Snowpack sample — Loveland Pass, Silver Plume, Colorado, USA (2/11/26, 12:00 PM MST)
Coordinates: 39.663, -105.886
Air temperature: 35 °F
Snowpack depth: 82 cm
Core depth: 30 cm
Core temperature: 28.4 °F
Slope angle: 13°, slope face: 12°
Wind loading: high
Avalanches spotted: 1
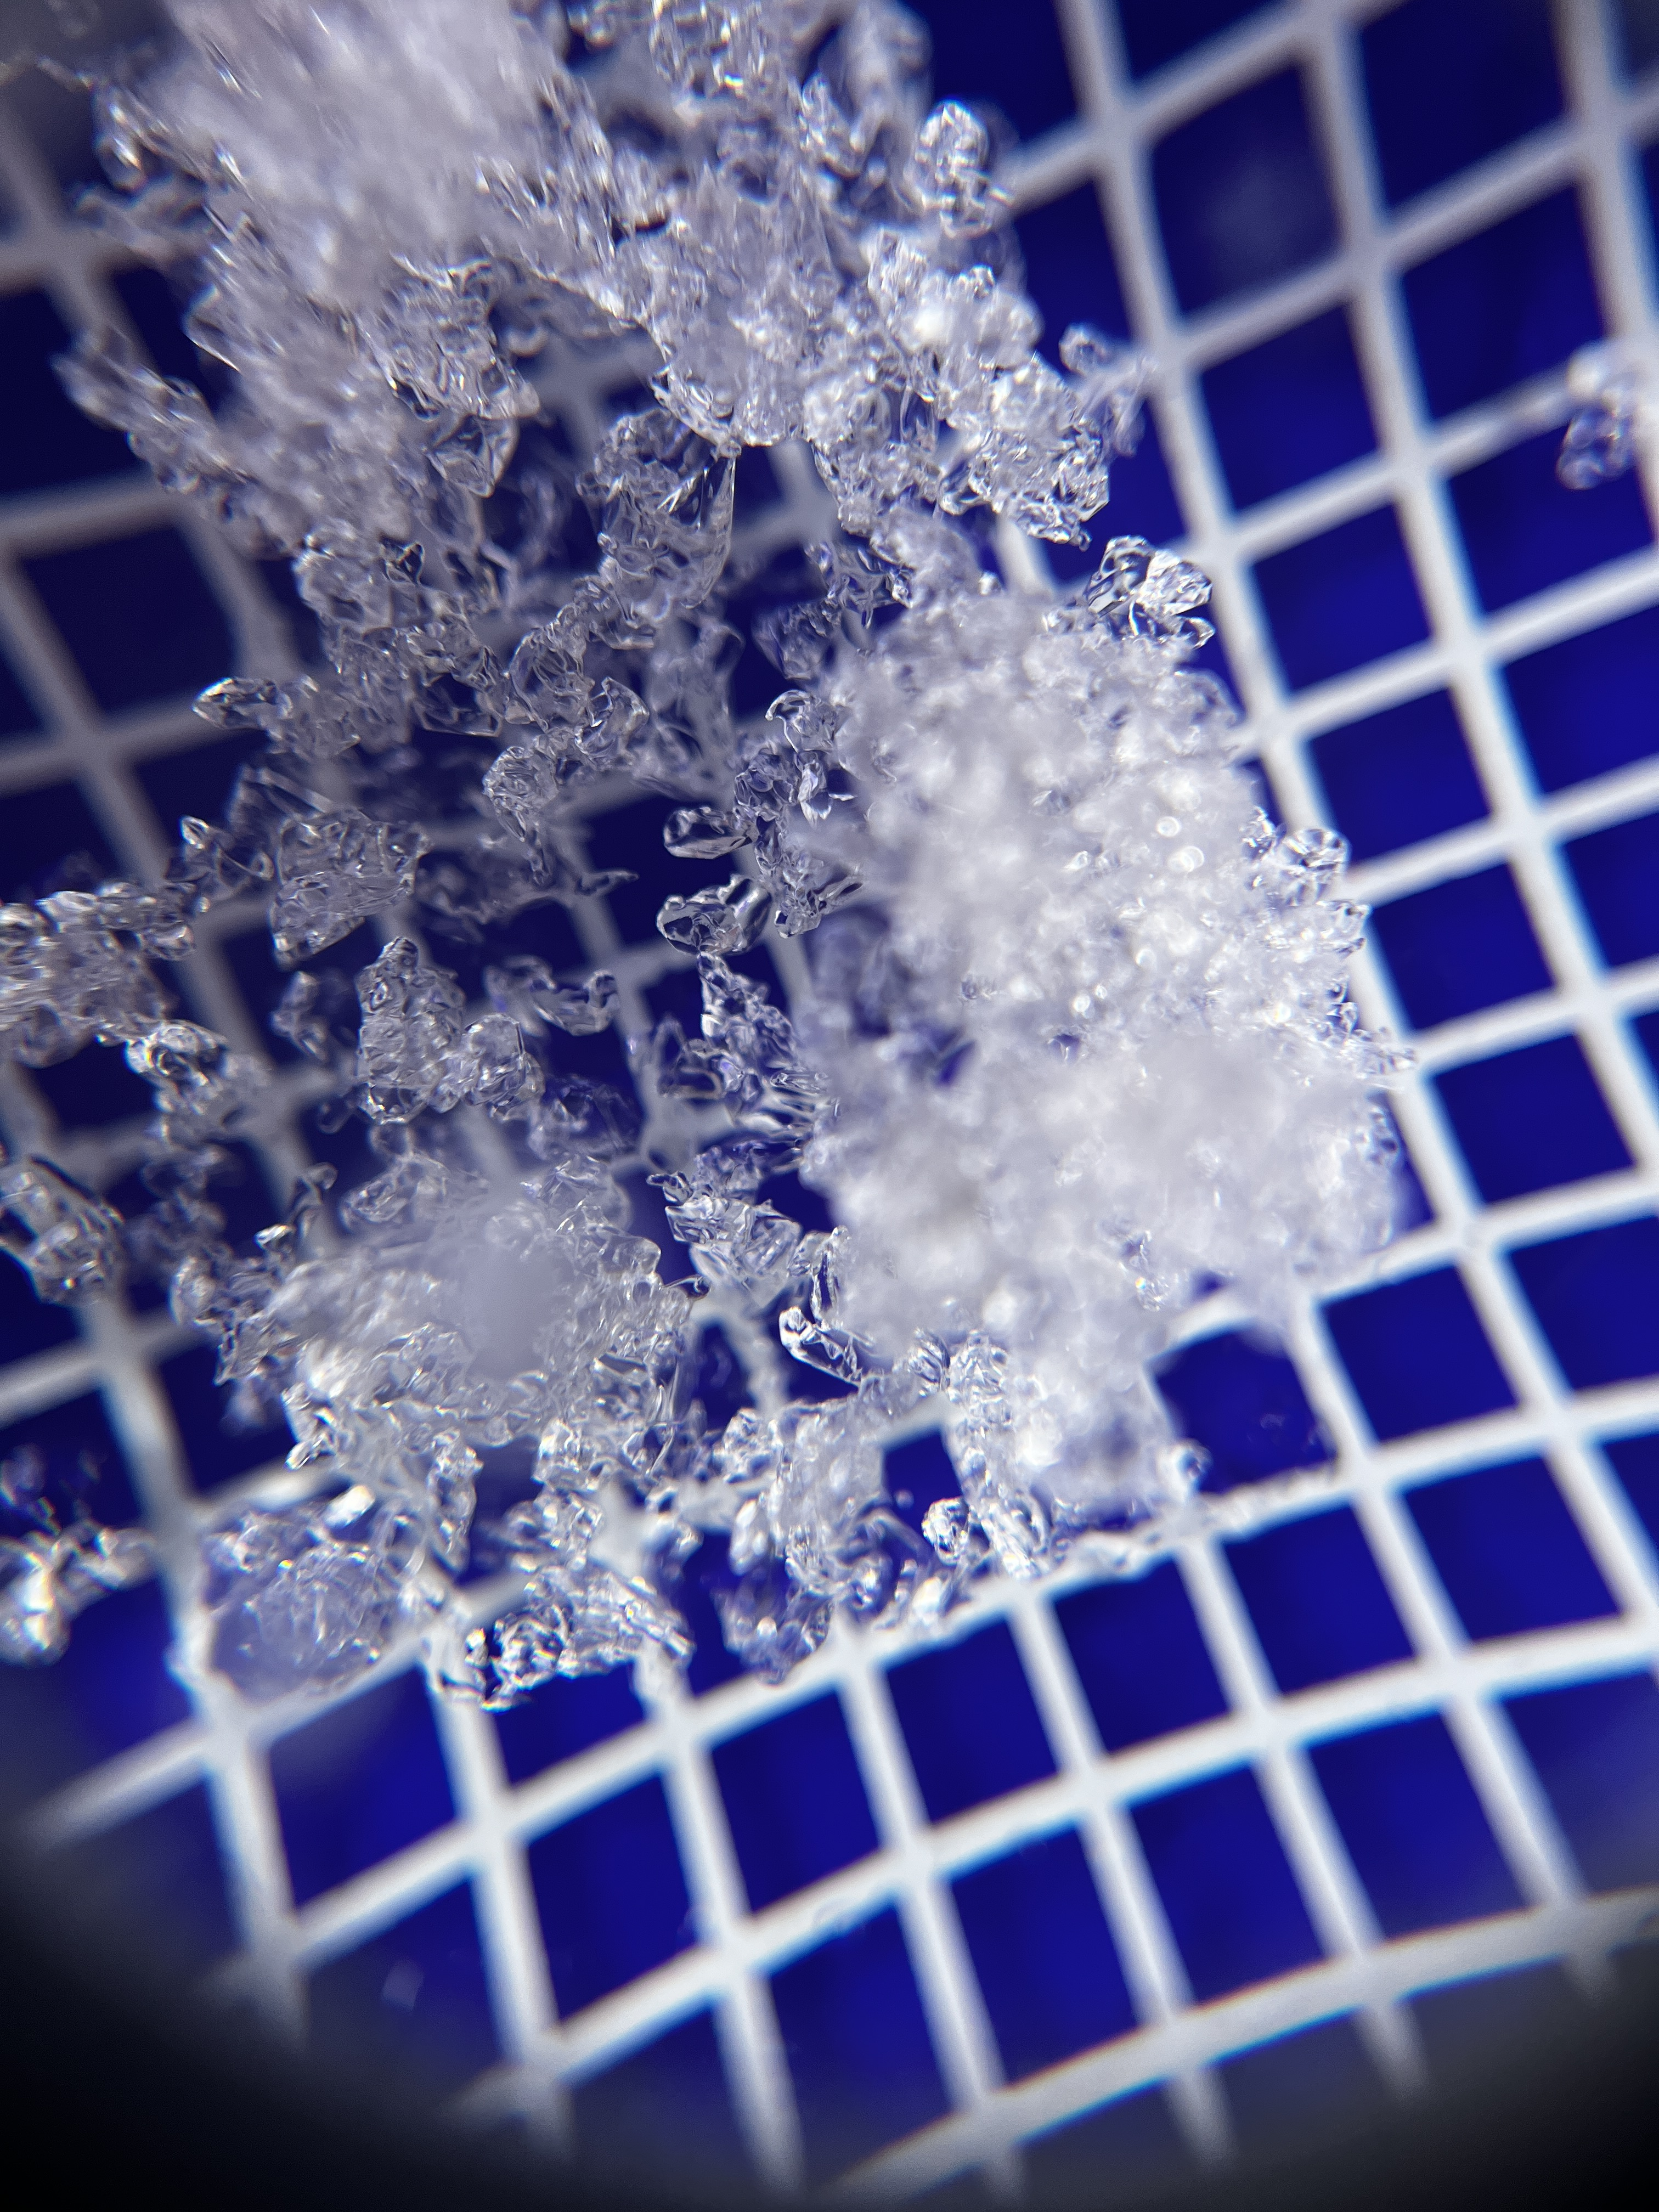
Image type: magnified_profile
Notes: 1 small avalanche spotted on the north side of the bowl, lots of wind loading